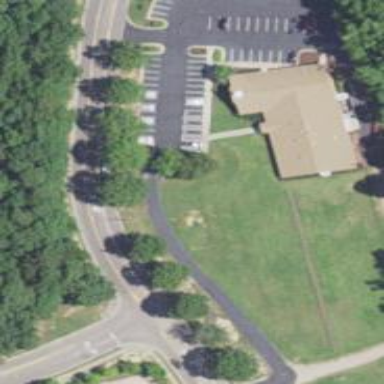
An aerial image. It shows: Parking area with asphalt surface.